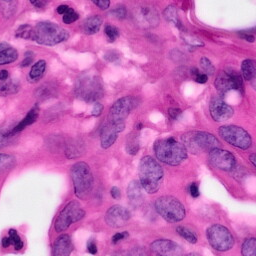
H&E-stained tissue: Pancreatic